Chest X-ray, PA view. Patient: 44 years old, sex F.
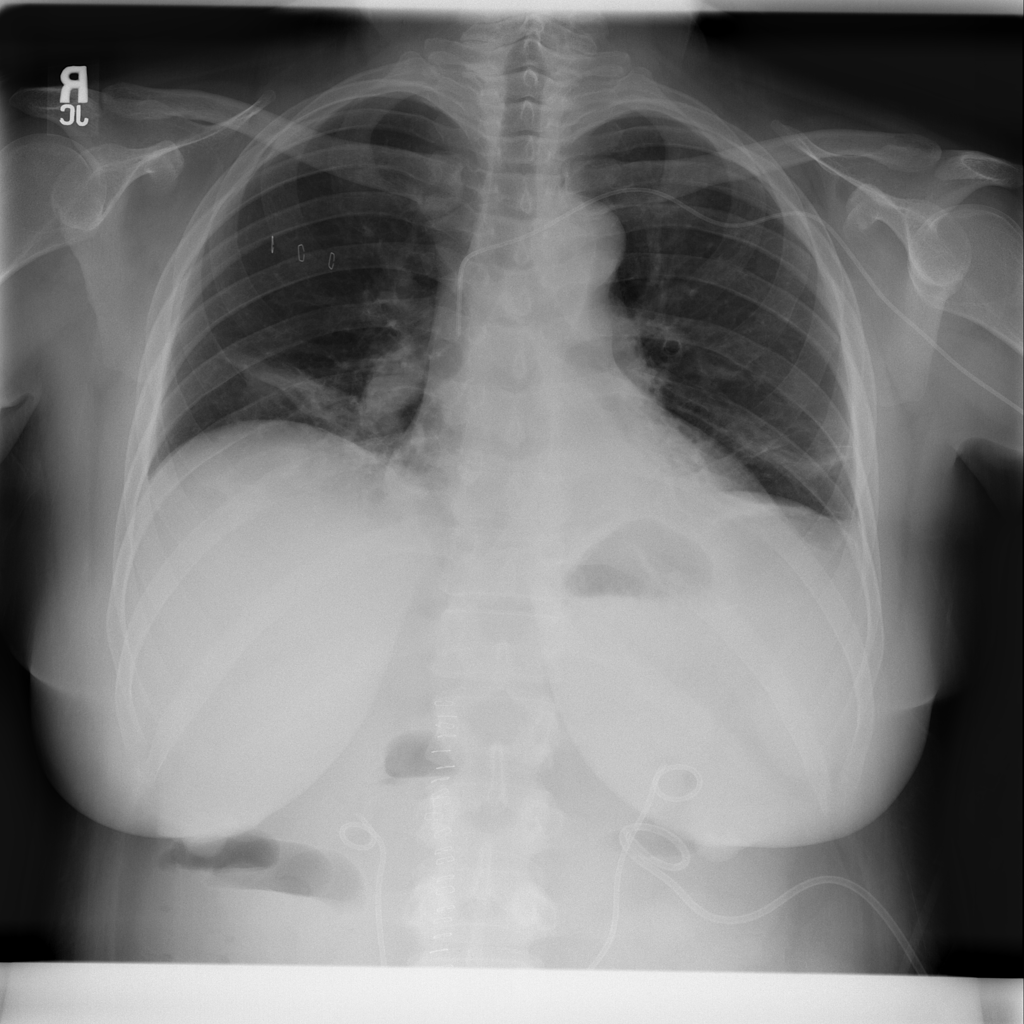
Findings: Atelectasis, Effusion, Infiltration